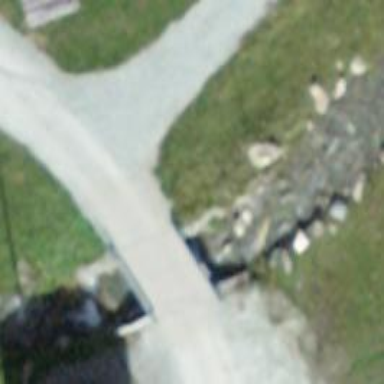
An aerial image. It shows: Gravel track on bridge with grade 2 track type.